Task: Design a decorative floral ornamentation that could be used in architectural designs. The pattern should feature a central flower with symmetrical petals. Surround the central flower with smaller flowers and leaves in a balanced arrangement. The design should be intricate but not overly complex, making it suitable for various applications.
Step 1254:
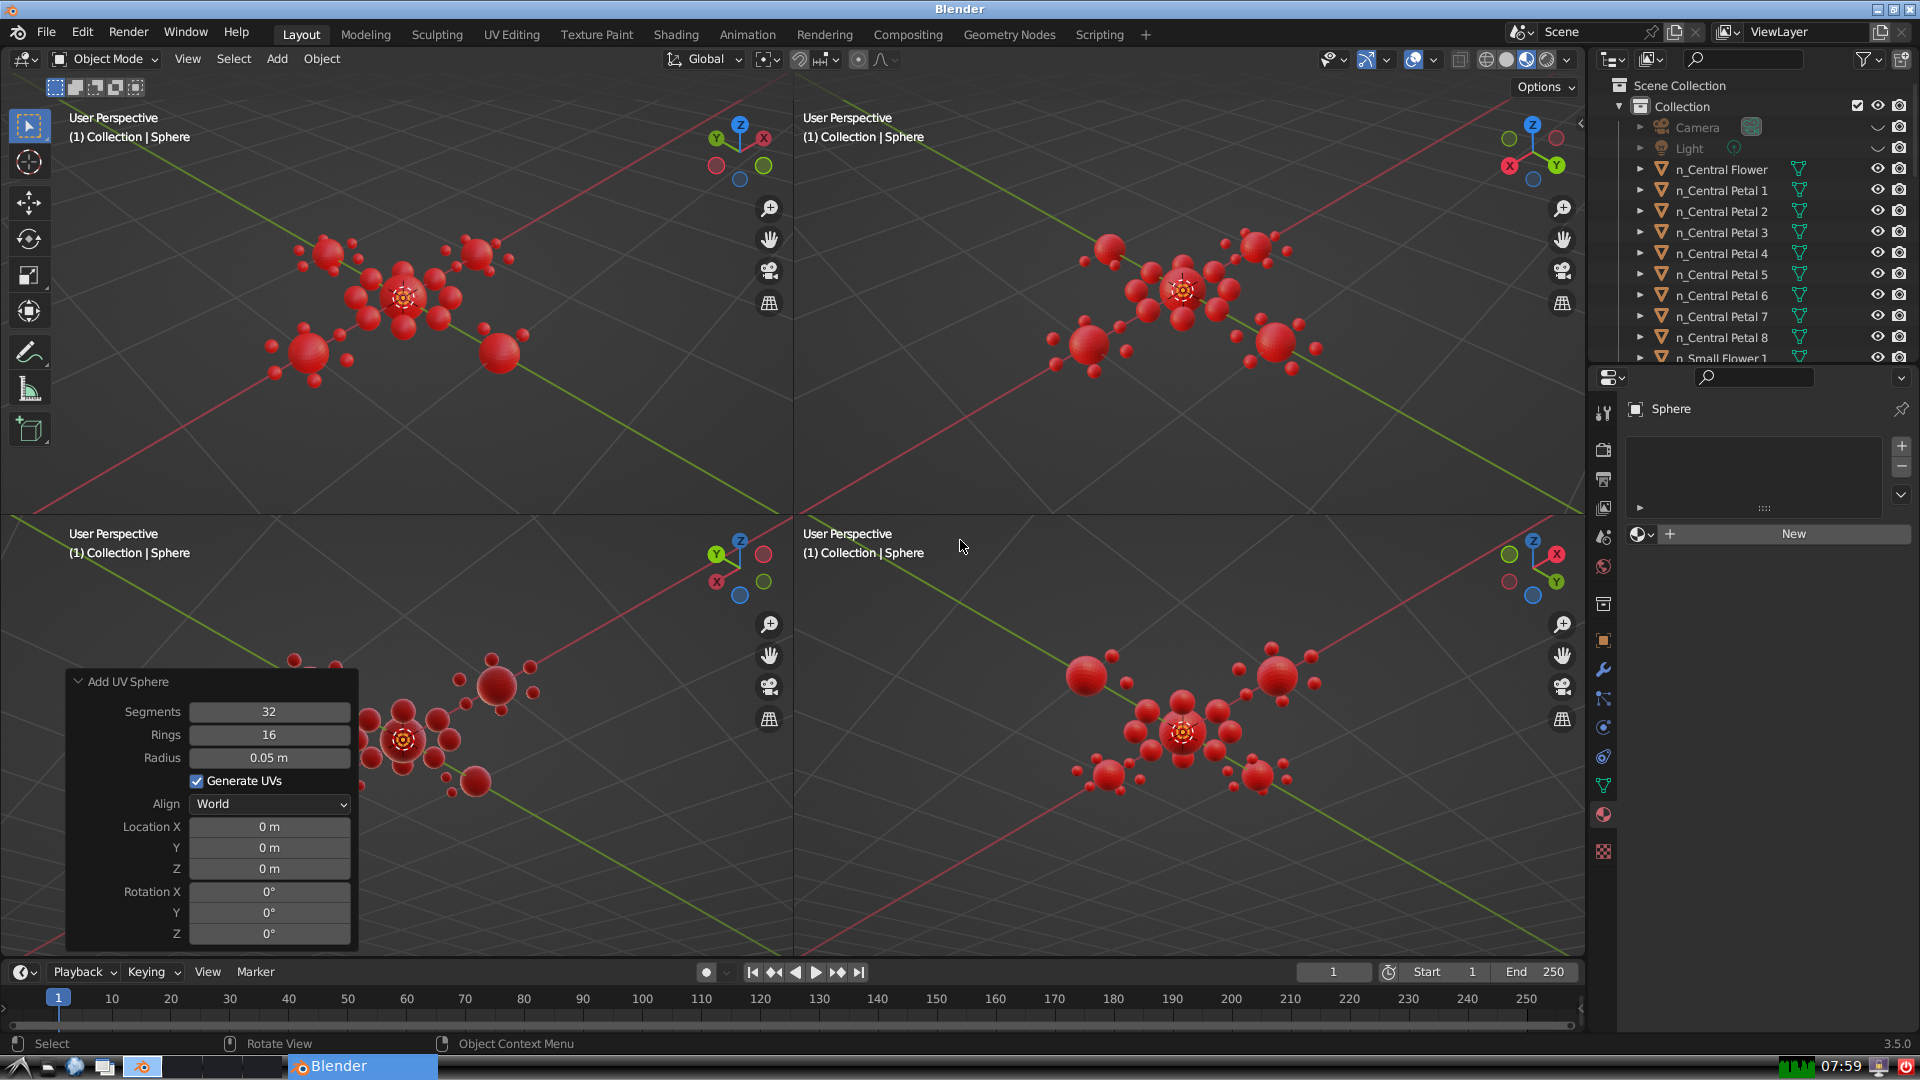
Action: {"mouse_move": [270, 827]}